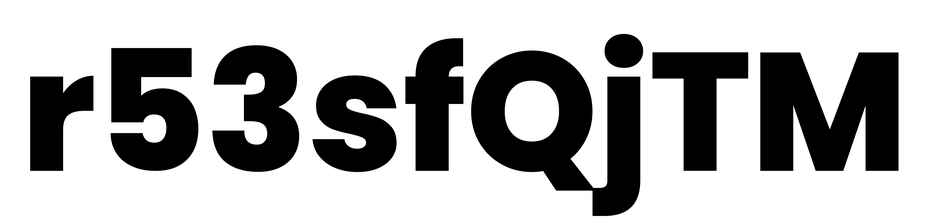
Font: Poppins-ExtraBold